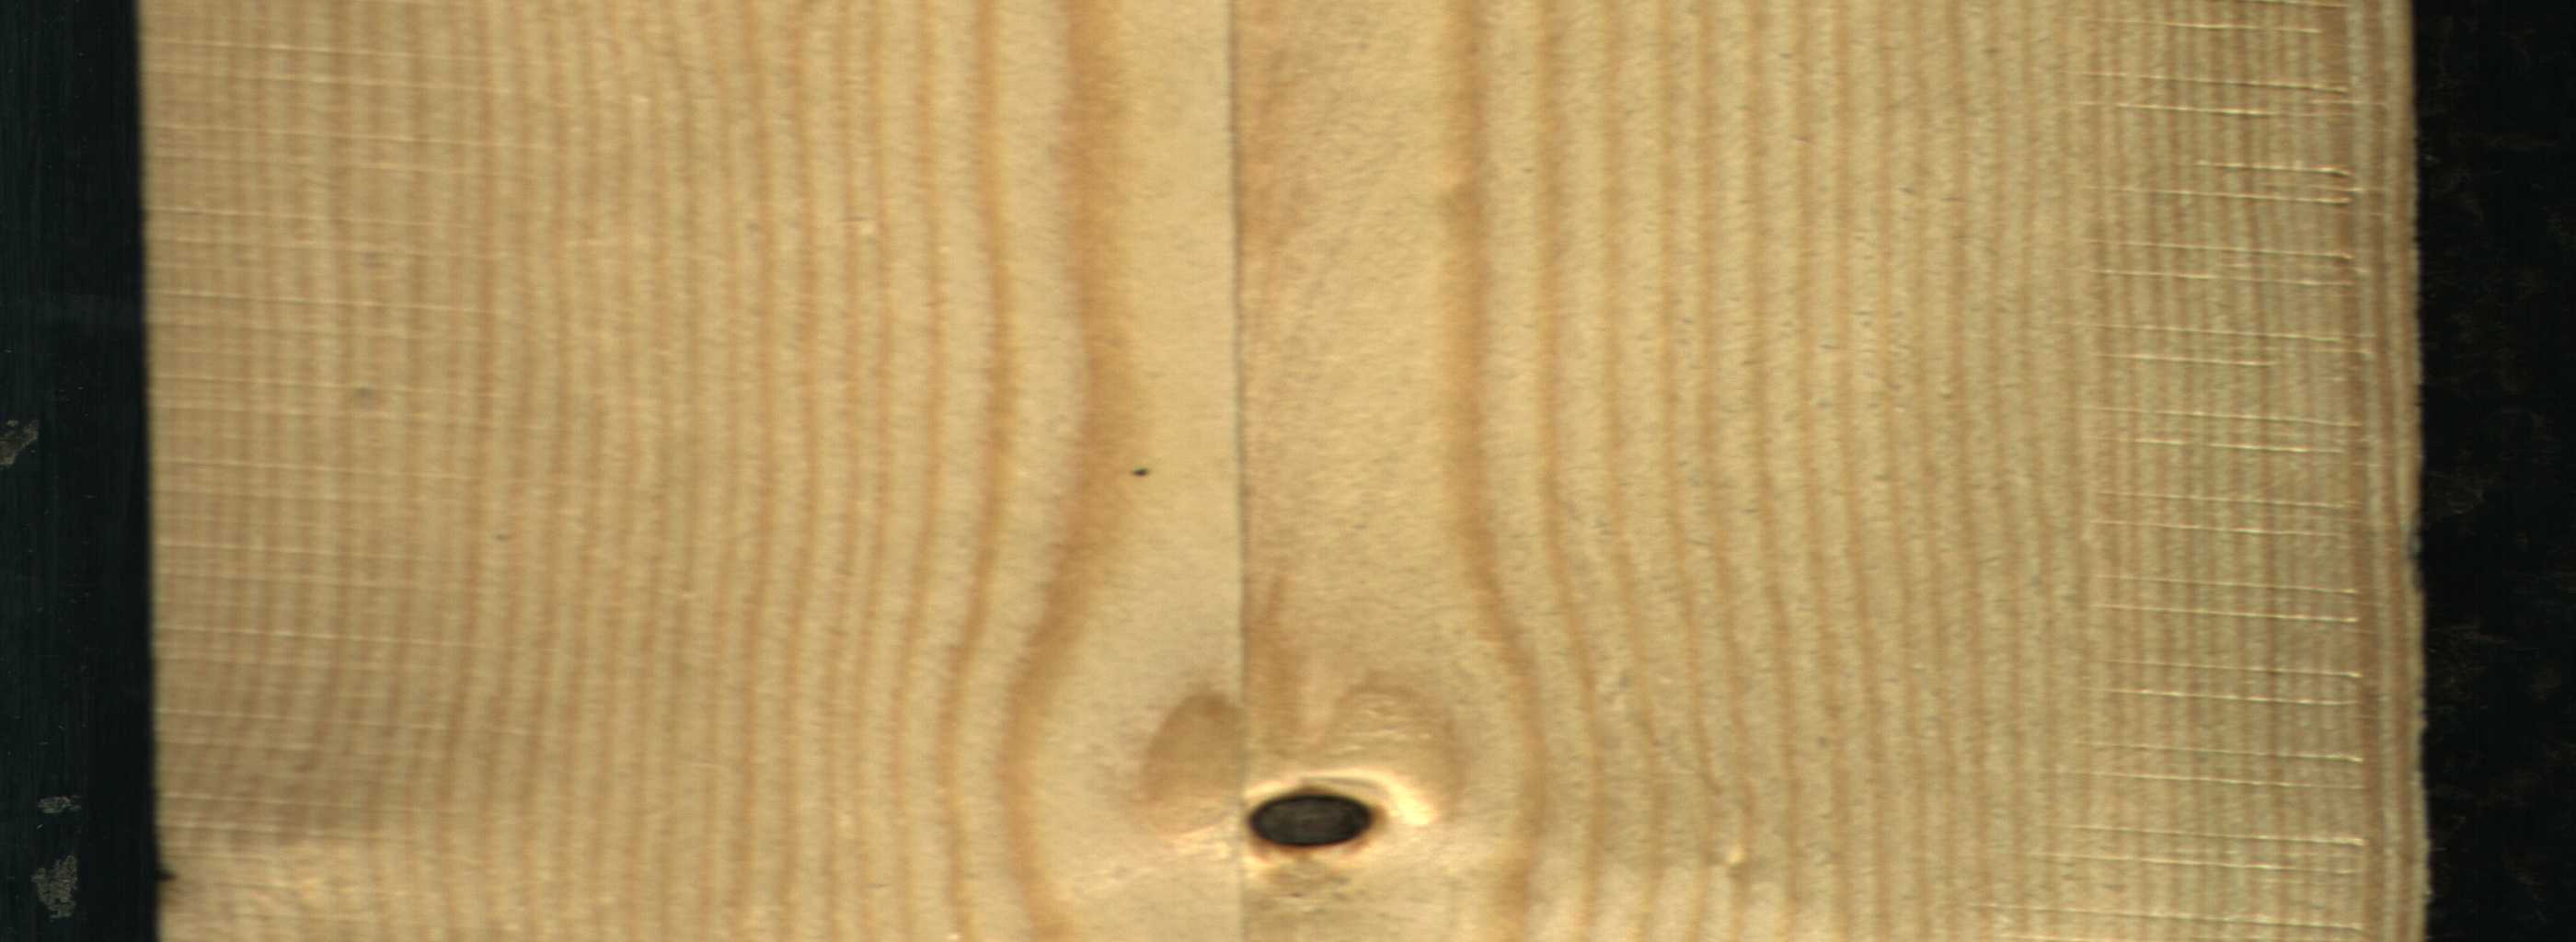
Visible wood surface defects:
Dead_Knot